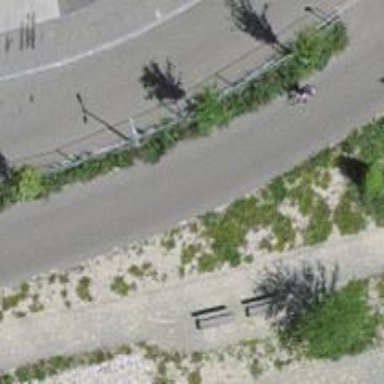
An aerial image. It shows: Asphalt path with designated cycleway.